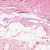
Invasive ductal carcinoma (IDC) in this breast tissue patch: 0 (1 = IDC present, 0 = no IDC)